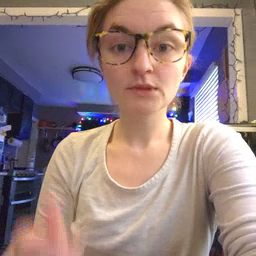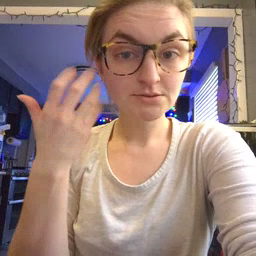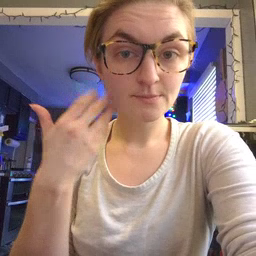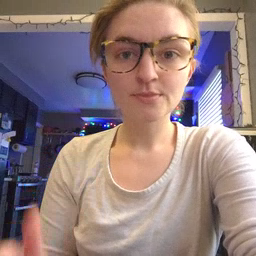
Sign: tiger